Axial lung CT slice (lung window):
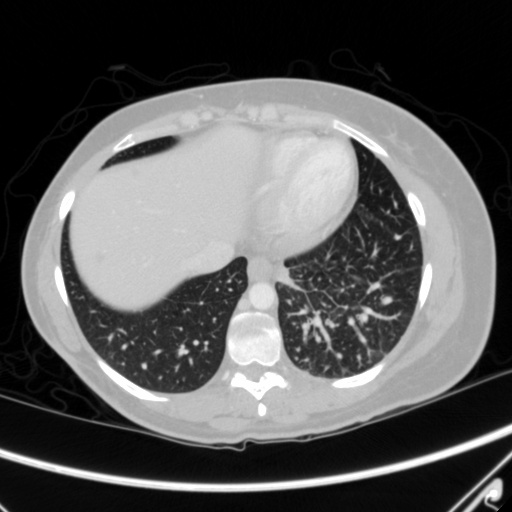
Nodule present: no